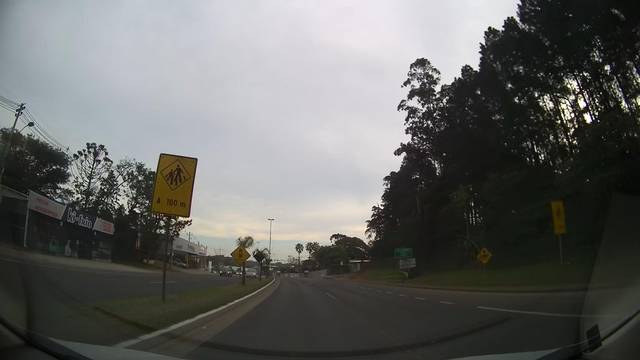
Region: Brazil
Coordinates: -30.077, -51.048